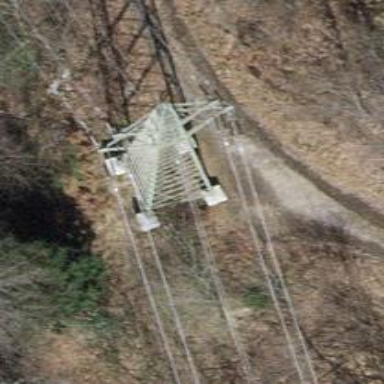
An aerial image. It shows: Lattice structure tower used for power distribution.